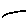
Label: line